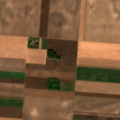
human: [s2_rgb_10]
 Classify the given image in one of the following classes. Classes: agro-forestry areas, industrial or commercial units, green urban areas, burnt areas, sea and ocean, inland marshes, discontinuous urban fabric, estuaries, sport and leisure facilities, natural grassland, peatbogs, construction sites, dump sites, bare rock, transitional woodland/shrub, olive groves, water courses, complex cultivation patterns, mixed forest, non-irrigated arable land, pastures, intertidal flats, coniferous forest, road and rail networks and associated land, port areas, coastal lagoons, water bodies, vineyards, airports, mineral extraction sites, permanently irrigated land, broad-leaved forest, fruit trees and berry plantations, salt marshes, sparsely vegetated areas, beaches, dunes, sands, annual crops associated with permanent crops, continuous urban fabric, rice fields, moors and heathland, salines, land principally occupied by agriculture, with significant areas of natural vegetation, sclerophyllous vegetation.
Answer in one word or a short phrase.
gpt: non-irrigated arable land